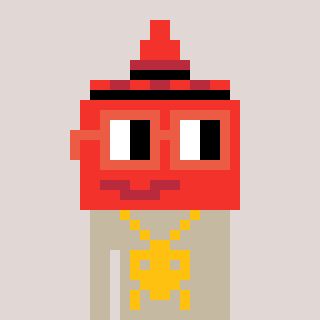
a pixel art character with square orange glasses, a ketchup-shaped head and a bege-colored body on a warm background